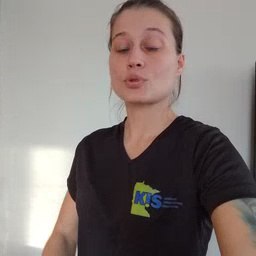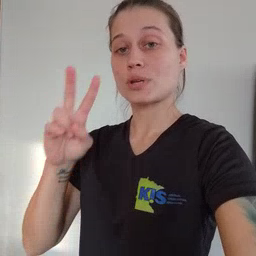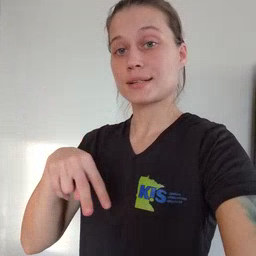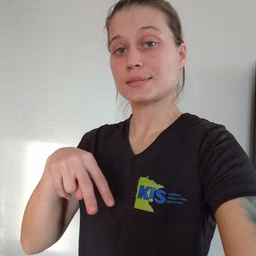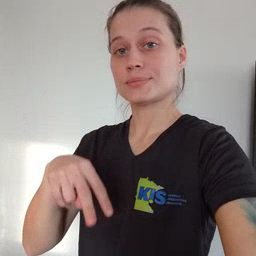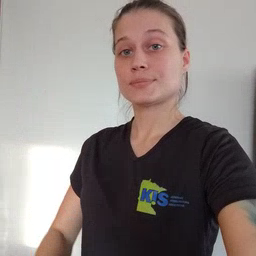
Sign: read